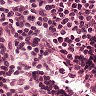
Metastatic tissue present: no